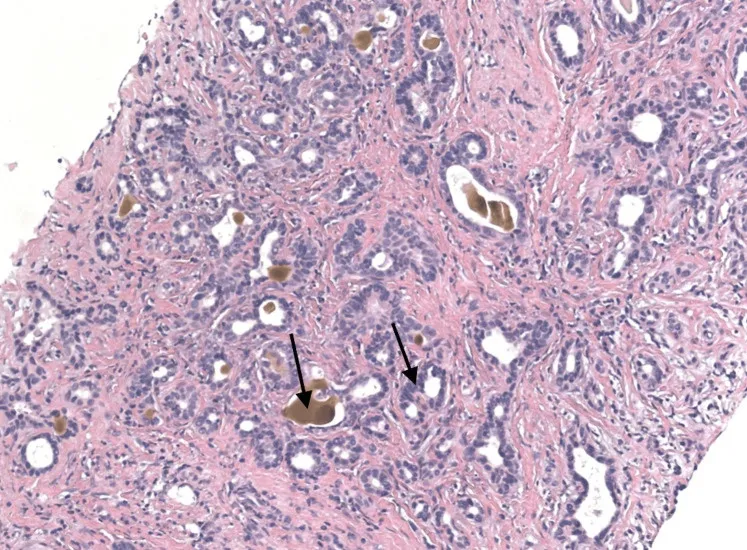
Histopathology showing neoplastic glands with nuclear atypia, entrapped bile (H&E x100).
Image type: pathology (h&e)